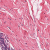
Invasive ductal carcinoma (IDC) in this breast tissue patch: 0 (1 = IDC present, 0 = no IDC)